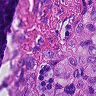
Metastatic tissue present: yes